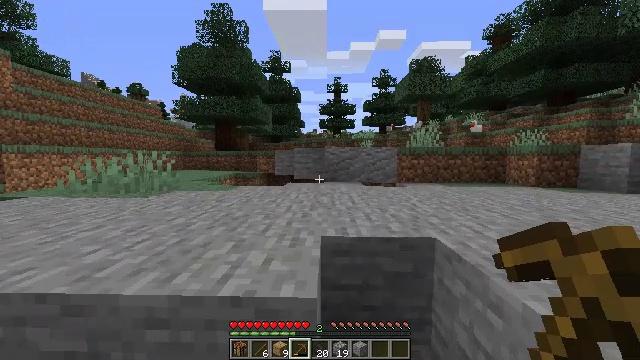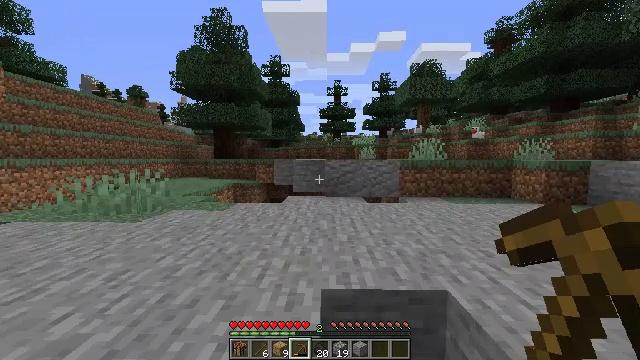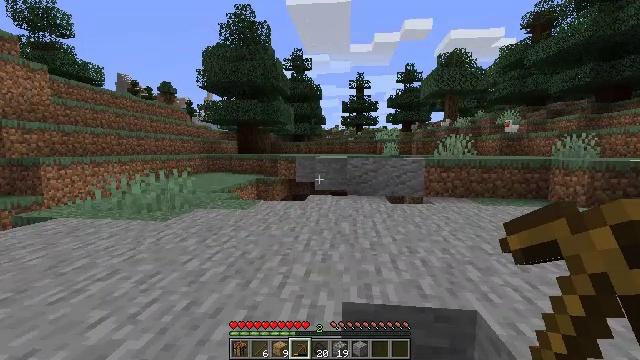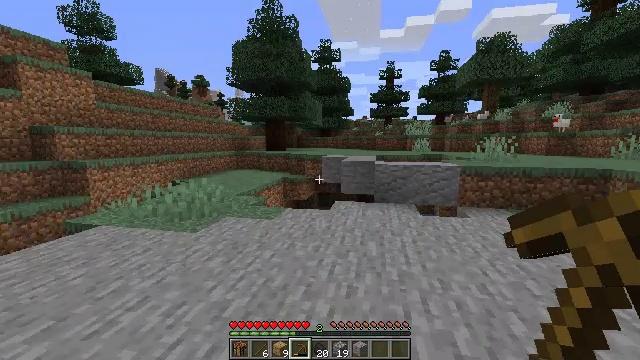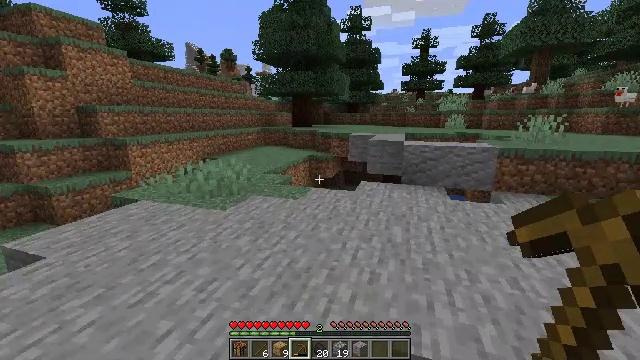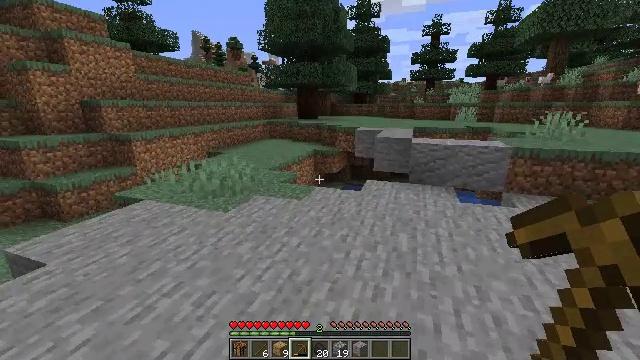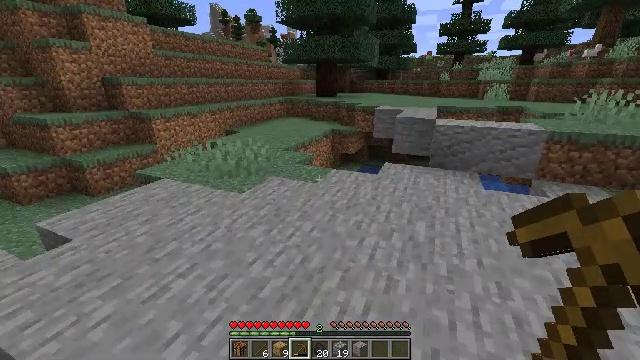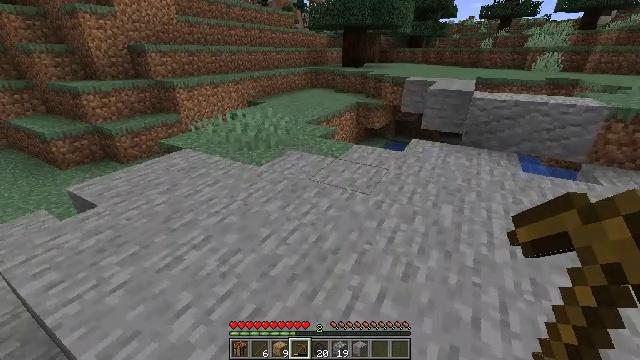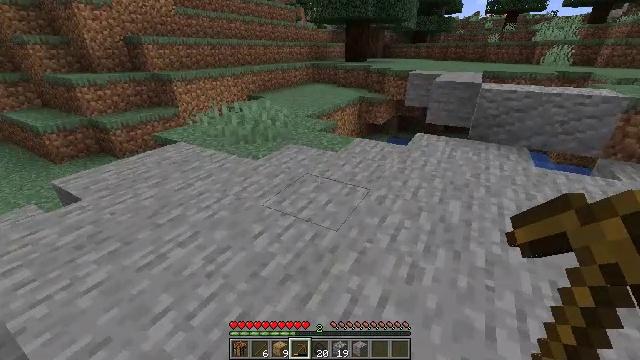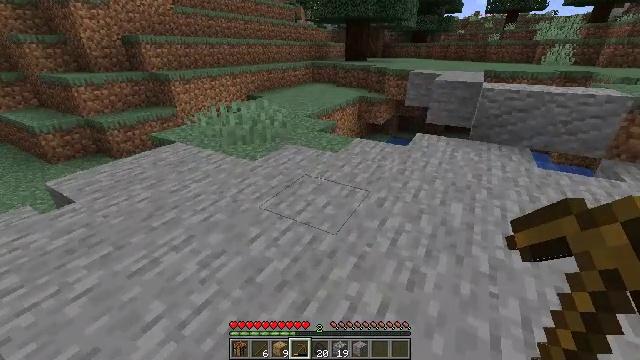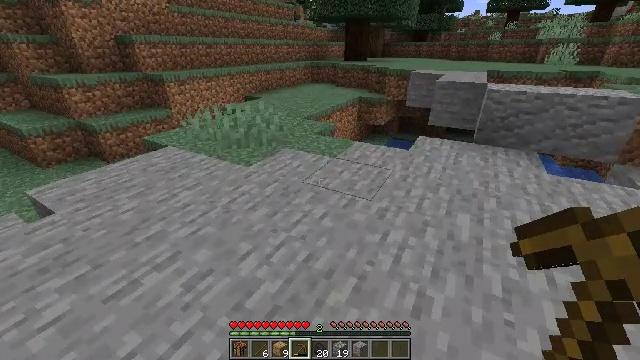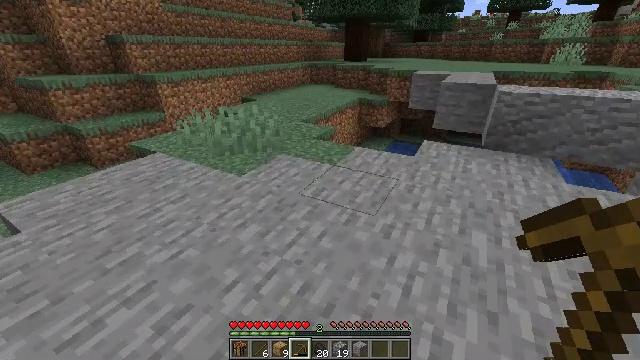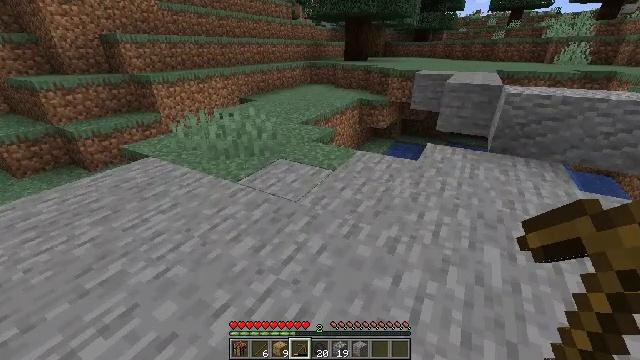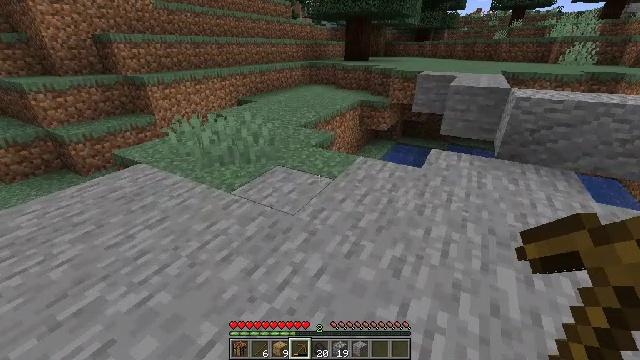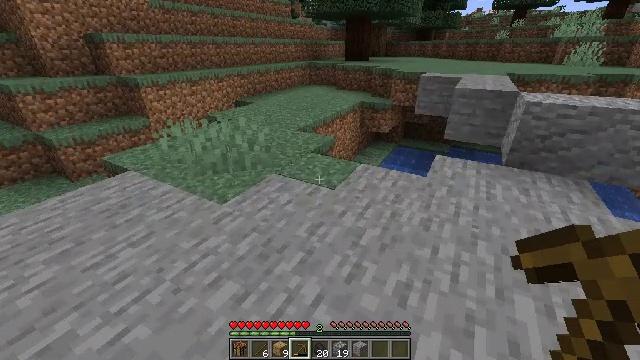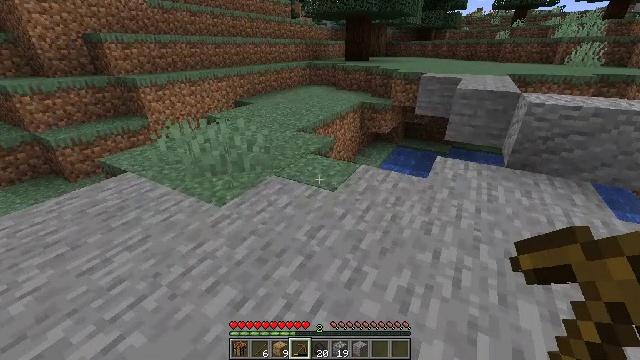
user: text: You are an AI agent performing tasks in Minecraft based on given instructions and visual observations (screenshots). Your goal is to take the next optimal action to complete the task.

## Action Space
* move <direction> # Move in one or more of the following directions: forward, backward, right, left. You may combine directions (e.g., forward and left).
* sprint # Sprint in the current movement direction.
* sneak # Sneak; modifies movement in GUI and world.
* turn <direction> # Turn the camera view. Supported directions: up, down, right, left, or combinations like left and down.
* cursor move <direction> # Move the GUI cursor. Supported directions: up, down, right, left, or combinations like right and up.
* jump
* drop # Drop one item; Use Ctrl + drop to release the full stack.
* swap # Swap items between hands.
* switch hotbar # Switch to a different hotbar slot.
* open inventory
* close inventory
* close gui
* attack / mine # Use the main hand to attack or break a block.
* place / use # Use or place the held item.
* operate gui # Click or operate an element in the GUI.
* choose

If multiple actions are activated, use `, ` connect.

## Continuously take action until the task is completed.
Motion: motion action
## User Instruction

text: Collect some oak leaves.
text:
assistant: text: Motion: move forward, jump
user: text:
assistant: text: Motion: move forward, turn left and down, jump
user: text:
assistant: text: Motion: move forward, turn left and down, jump
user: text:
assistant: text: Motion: move forward, turn left and down, jump
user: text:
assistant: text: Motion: move forward, turn left and down
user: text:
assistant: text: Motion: move forward, turn left and down
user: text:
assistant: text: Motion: move forward, turn left and down
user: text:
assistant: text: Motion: move forward
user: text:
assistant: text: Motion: move forward
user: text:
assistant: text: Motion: move forward
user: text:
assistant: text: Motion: move forward
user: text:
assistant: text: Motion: move forward
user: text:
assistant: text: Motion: move forward
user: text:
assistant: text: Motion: move forward
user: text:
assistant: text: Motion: move forward
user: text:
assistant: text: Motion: move forward
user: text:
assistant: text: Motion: move forward
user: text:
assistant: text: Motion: move forward
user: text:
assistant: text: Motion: move forward
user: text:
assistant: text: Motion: move forward
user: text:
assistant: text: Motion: move forward
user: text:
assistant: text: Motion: move forward
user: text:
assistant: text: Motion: move forward
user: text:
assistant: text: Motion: move forward
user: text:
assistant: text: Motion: move forward, turn left and up
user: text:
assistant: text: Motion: move forward, turn left and up
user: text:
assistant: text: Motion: move forward, turn left
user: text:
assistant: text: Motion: move forward
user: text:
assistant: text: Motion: move forward
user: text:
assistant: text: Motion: move forward